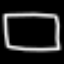
Label: square